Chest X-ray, PA view. Patient: 46 years old, sex F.
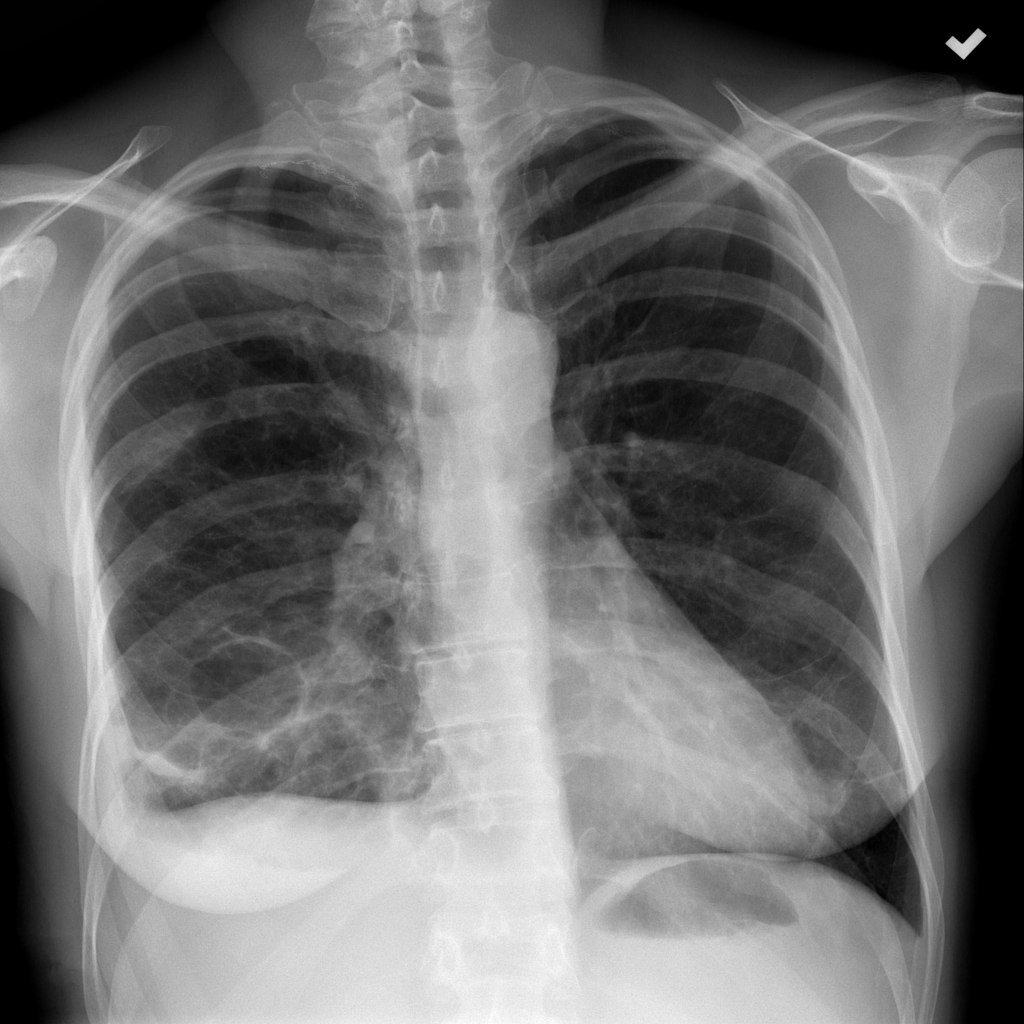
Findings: No Finding